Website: ulta-beauty
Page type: delivery-shipping
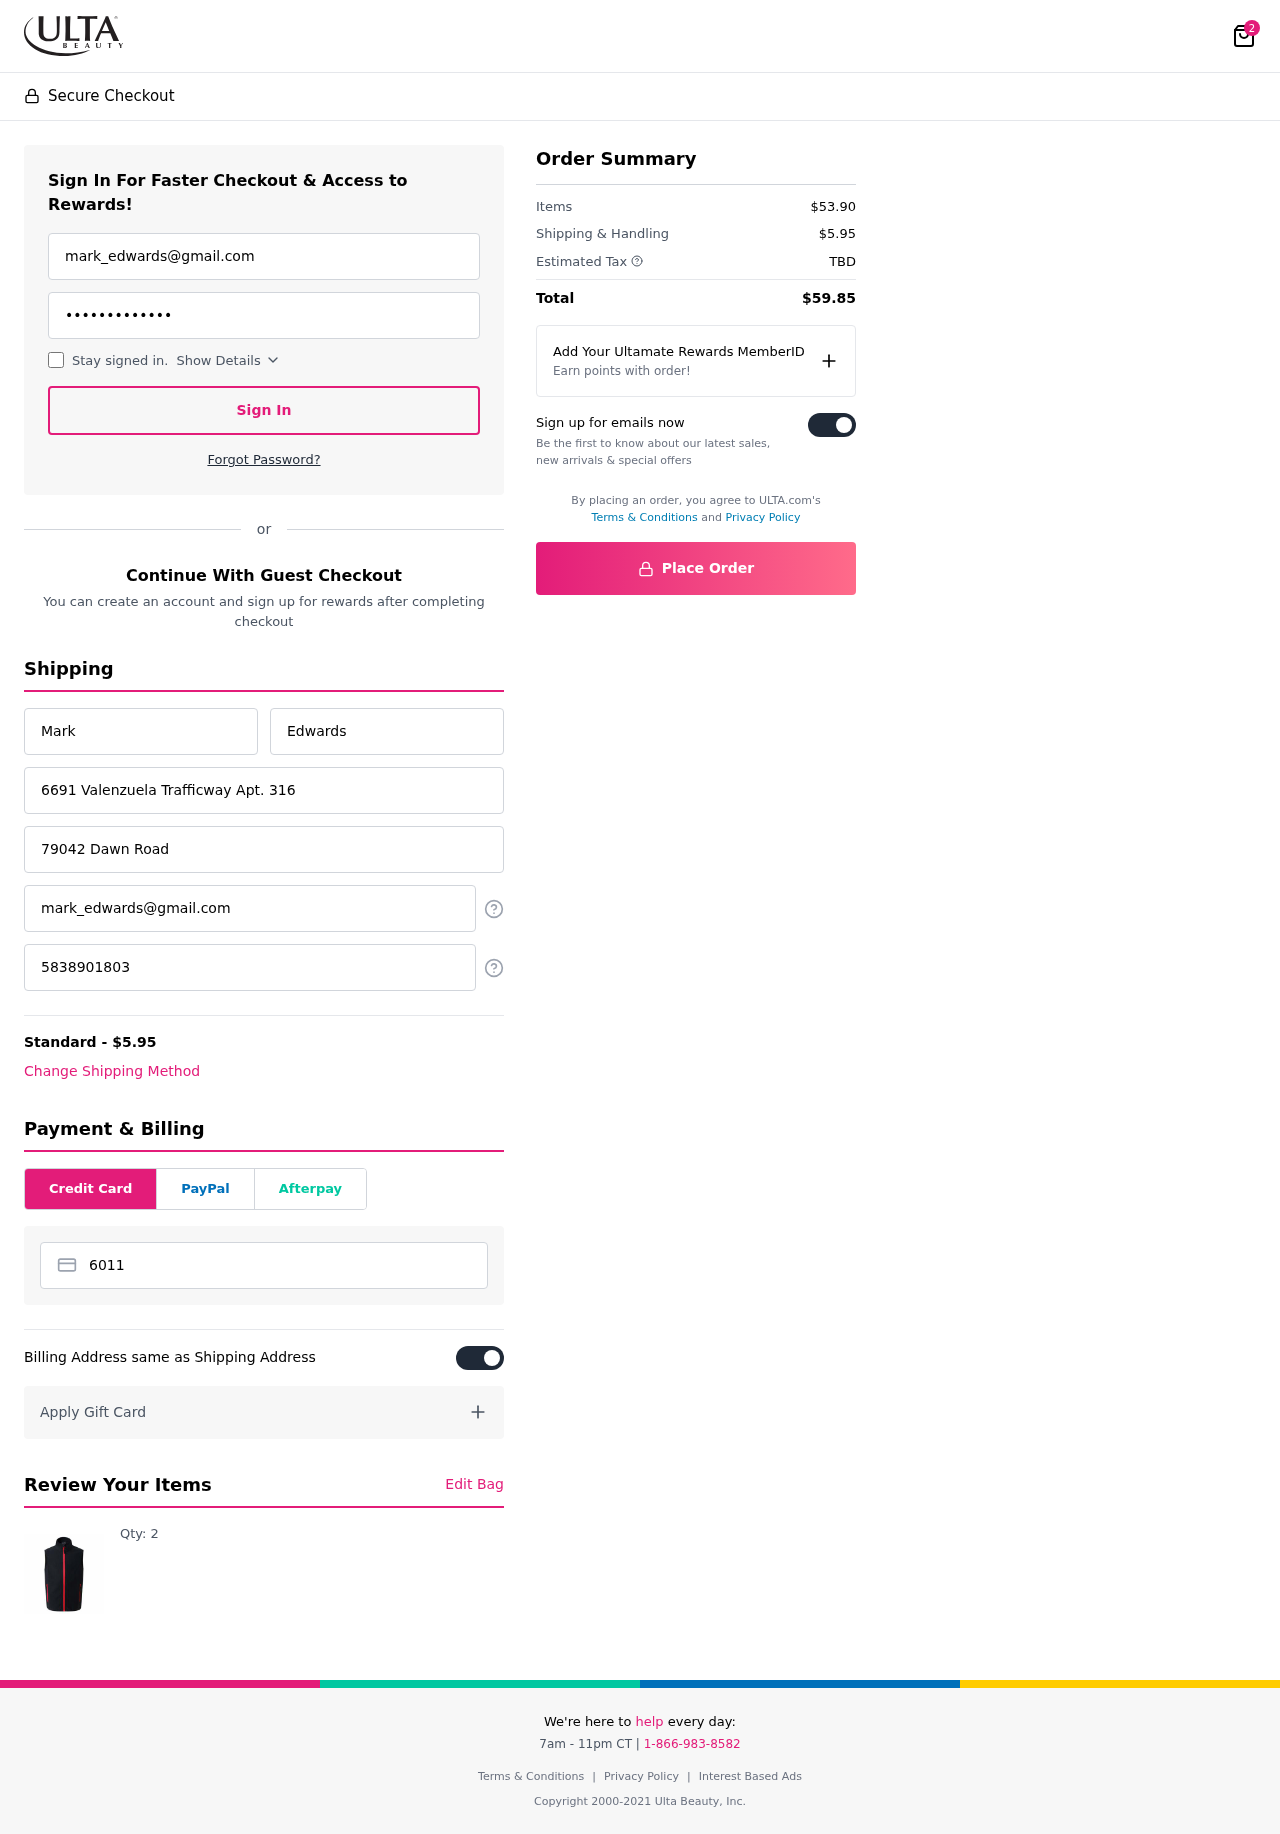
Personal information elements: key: PII_CARD_NUMBER
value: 6011 9787 2604 3327
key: PII_EMAIL
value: mark_edwards@gmail.com
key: PII_EMAIL2
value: mark_edwards@gmail.com
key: PII_FIRSTNAME
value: Mark
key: PII_LASTNAME
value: Edwards
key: PII_PHONE
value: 5838901803
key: PII_STREET
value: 6691 Valenzuela Trafficway Apt. 316
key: PII_STREET2
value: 79042 Dawn Road
Product elements: key: PRODUCT1_QUANTITY
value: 2
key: PRODUCT1
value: Qty: 2
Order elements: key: ORDER_NUM_ITEMS
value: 2
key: ORDER_SHIPPING_COST
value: $5.95
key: ORDER_SUBTOTAL
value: $53.90
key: ORDER_TAX
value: TBD
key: ORDER_TOTAL
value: $59.85